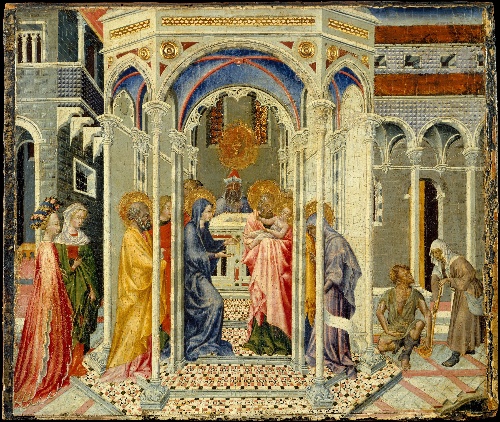
Title: The Presentation of Christ in the Temple
Artist: Giovanni di Paolo (Giovanni di Paolo di Grazia)
Artist bio: Italian, Siena 1398–1482 Siena
Date: ca. 1435
Object type: Painting, predella panel
Classification: Paintings
Medium: Tempera and gold on wood
Dimensions: Overall 15 1/2 x 18 1/8 in. (39.4 x 46 cm); painted surface 15 1/4 x 17 1/4 in. (38.7 x 43.8 cm)
Department: European Paintings
Credit line: Gift of George Blumenthal, 1941
Accession year: 1941
Repository: Metropolitan Museum of Art, New York, NY
Tags: Temples|Jesus|Saints|Men|Women|Virgin Mary|Joseph